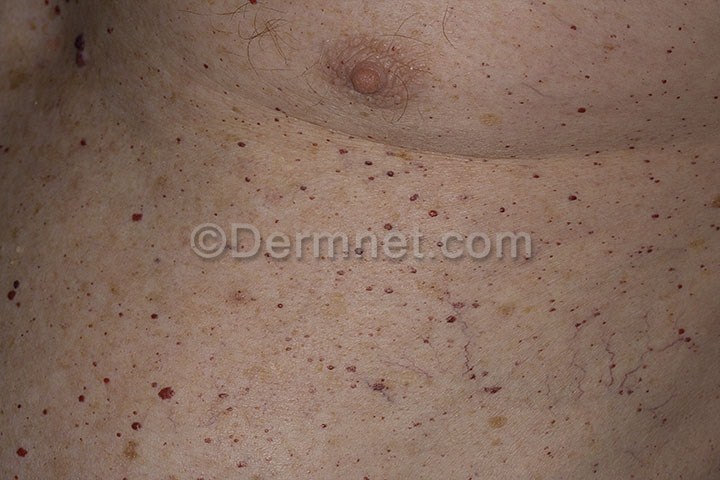
Disease: Vascular Tumors